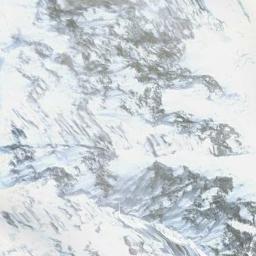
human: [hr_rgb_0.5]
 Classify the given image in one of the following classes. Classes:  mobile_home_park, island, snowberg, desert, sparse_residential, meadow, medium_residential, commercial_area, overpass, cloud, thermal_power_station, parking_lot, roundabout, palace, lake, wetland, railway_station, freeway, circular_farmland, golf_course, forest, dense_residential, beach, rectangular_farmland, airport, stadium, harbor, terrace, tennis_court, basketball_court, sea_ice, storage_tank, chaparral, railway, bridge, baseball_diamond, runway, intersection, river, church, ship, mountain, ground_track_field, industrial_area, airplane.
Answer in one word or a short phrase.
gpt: snowberg